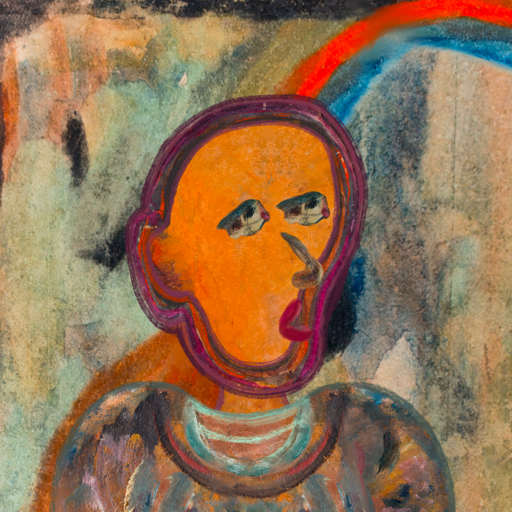
Background: Childish, Head And Neck Side: Hypocrite_w_Hair, Face Side: Pipe, Bust: Boggyland, Hair Side: Blank, Head Accessory: Blank, Second Necklace: Blank, Necklace: Blank, Baby: Blank